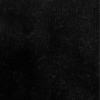
Label: dusty